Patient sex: F
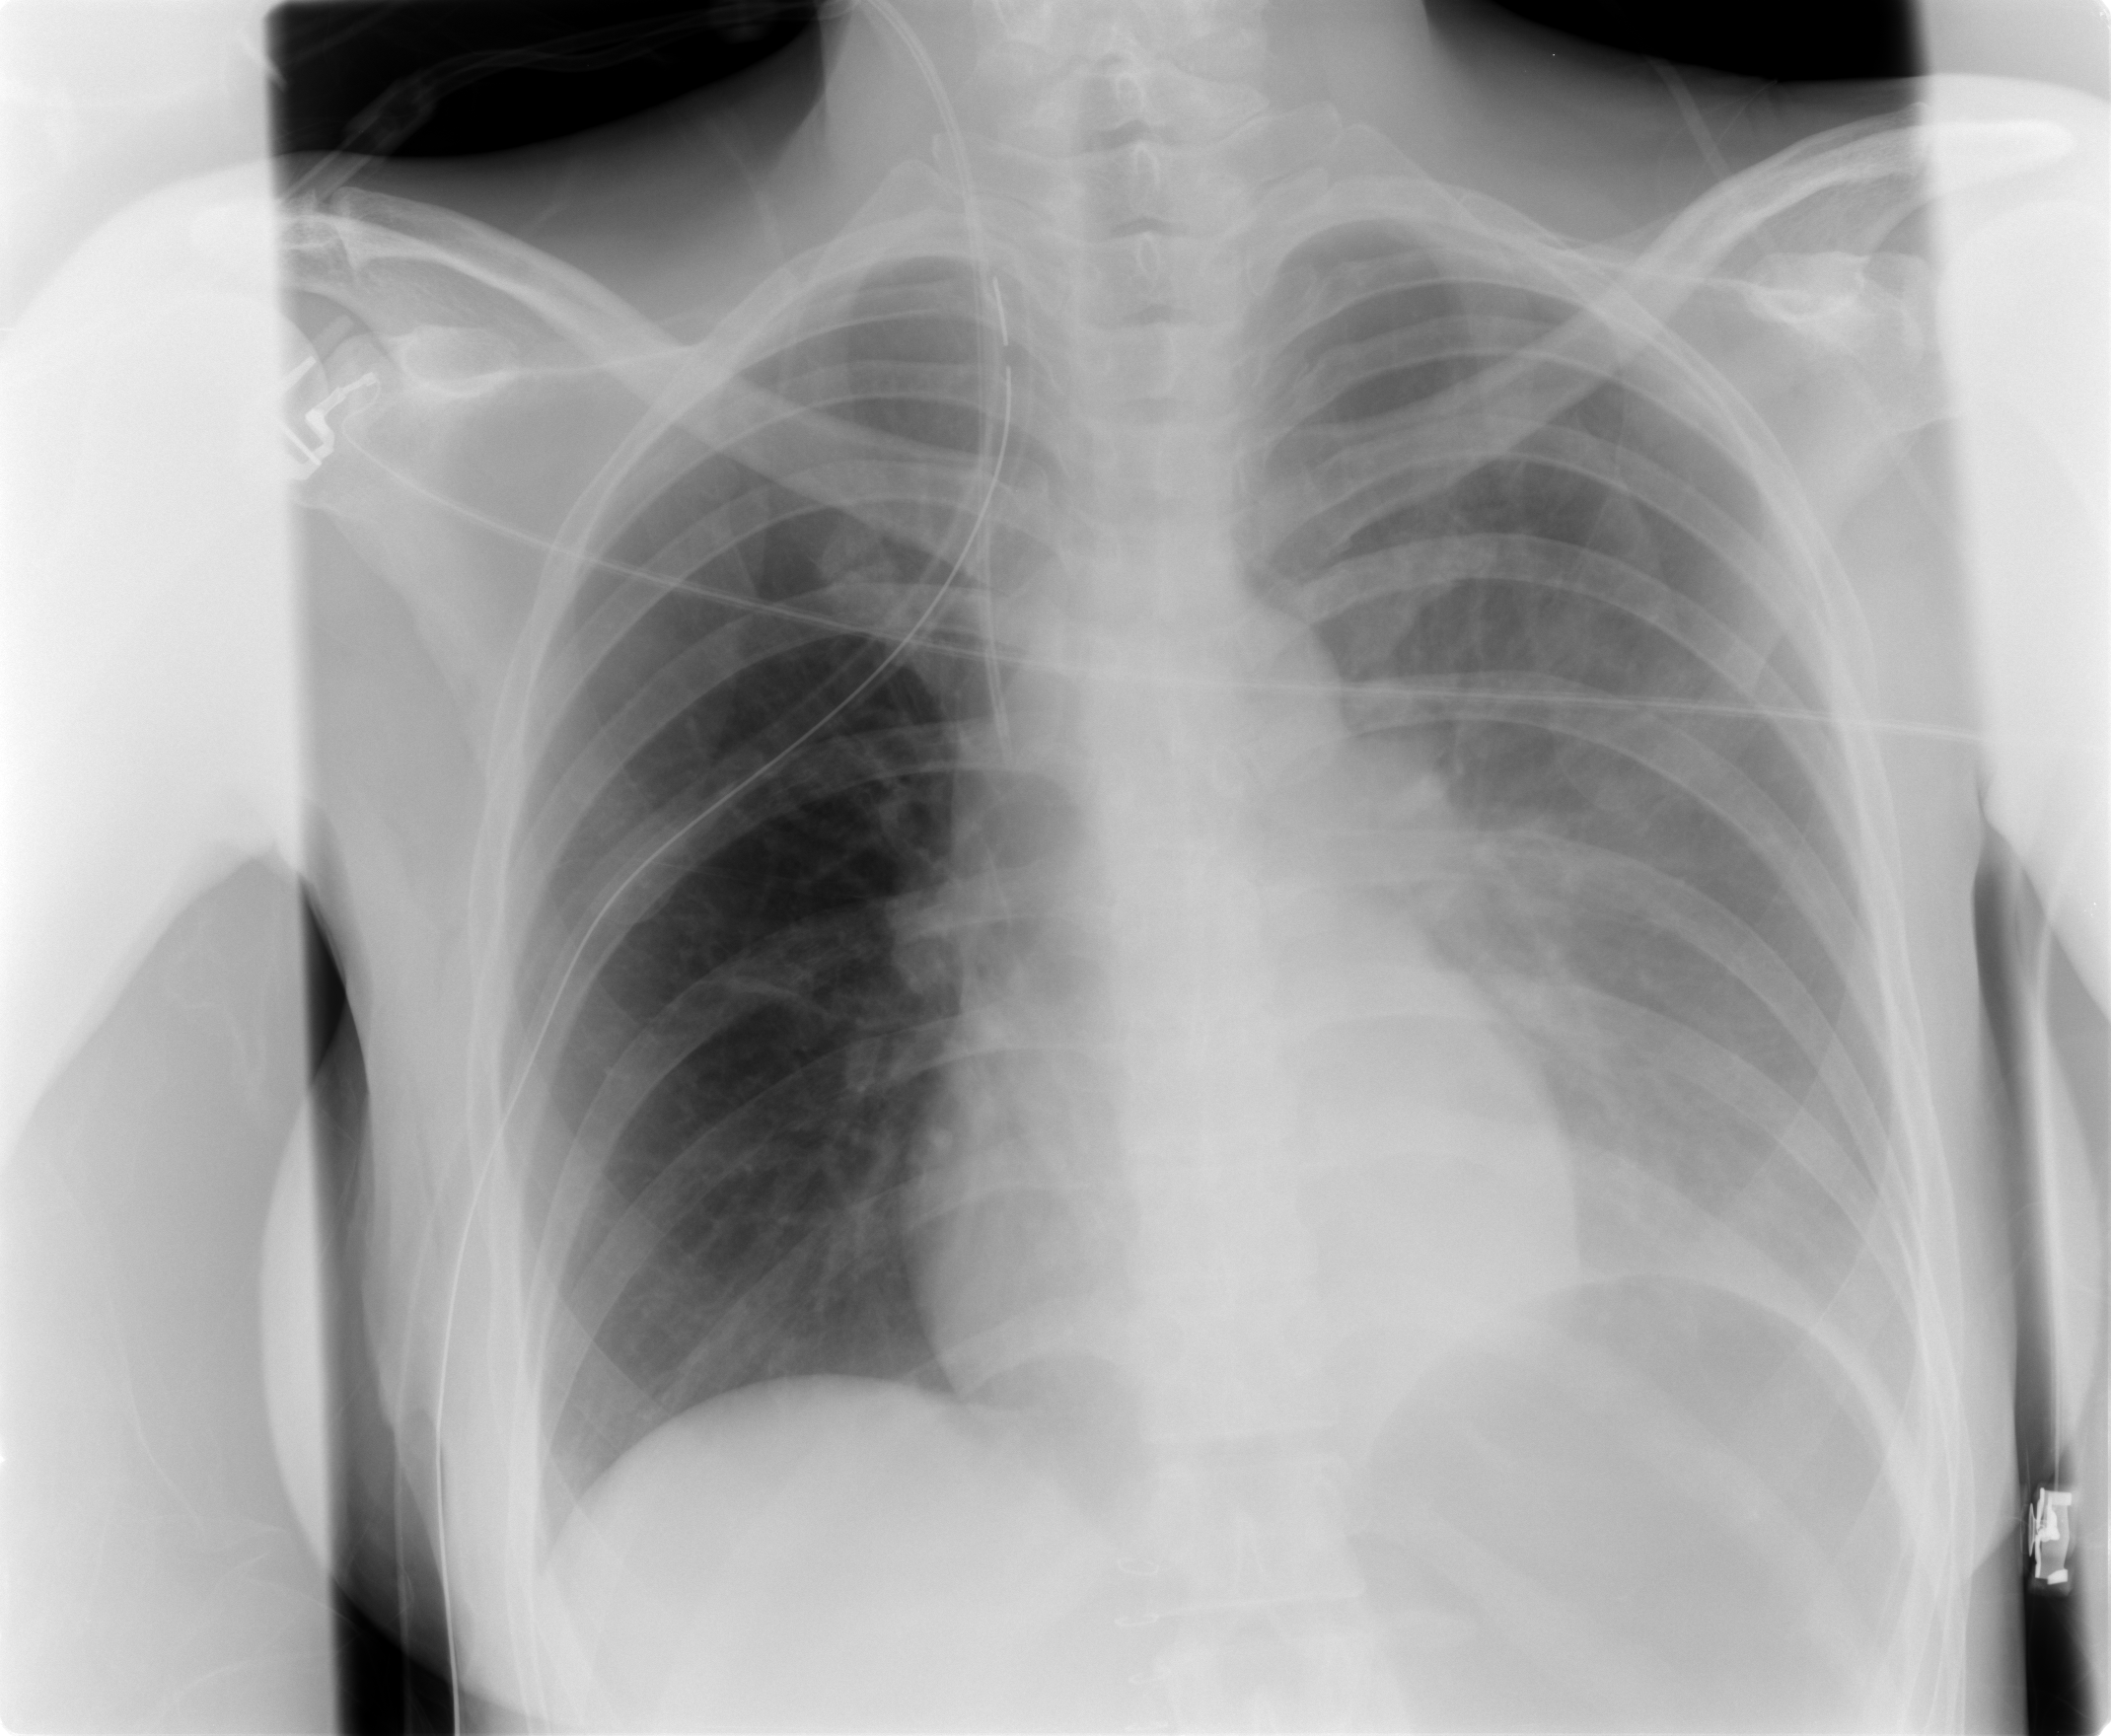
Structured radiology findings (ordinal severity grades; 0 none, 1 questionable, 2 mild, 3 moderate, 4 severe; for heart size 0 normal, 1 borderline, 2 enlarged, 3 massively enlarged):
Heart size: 0
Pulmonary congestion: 0
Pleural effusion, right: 0
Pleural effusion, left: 3
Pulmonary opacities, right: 0
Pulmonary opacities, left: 0
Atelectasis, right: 0
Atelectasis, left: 0